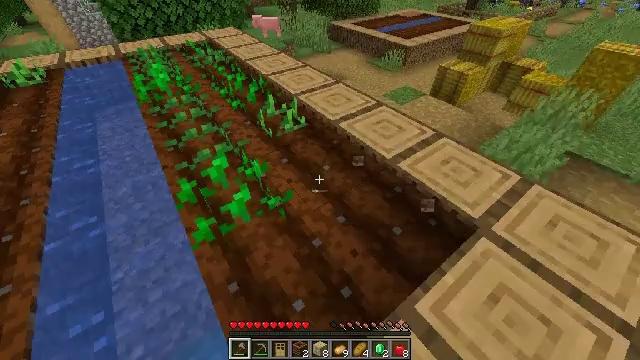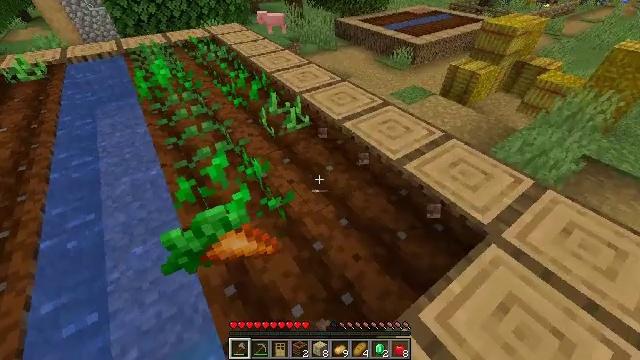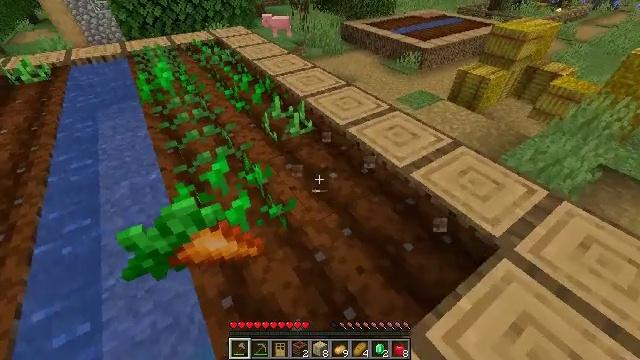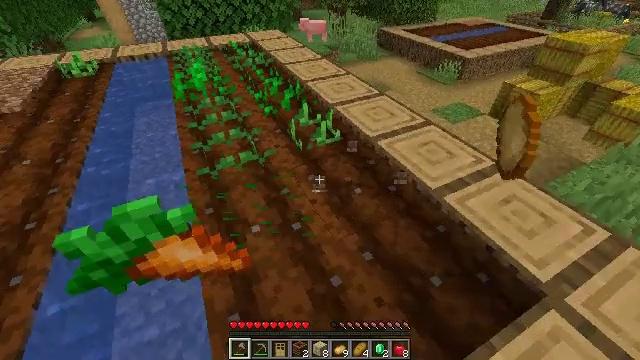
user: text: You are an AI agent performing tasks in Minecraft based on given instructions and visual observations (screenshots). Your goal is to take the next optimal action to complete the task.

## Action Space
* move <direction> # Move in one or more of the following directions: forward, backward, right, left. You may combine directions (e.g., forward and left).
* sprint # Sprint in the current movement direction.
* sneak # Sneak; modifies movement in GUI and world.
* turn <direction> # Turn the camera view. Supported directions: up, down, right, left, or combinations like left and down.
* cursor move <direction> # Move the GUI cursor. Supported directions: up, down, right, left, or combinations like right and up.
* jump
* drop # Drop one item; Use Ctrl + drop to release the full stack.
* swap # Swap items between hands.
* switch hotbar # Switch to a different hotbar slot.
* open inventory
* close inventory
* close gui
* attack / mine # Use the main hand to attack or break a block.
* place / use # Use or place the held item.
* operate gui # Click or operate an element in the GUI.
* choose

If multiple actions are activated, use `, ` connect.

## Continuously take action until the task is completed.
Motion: motion action
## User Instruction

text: Retrieve carrots by attacking the plant.
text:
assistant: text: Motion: turn left, attack / mine
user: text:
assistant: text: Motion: move forward, turn left and up, attack / mine
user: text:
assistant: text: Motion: move forward, turn left and up, attack / mine
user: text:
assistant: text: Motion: attack / mine